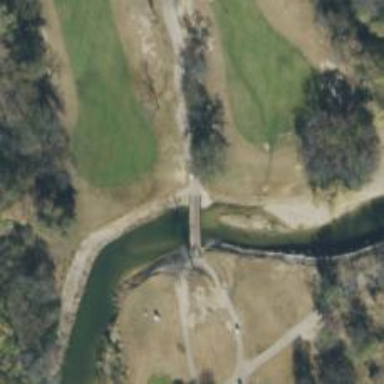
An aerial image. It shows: Bridge over golf cartpath.